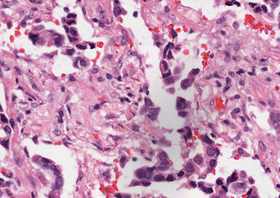
Tumor epithelial tissue: yes
Tumor-associated stroma tissue: yes
Normal tissue: no